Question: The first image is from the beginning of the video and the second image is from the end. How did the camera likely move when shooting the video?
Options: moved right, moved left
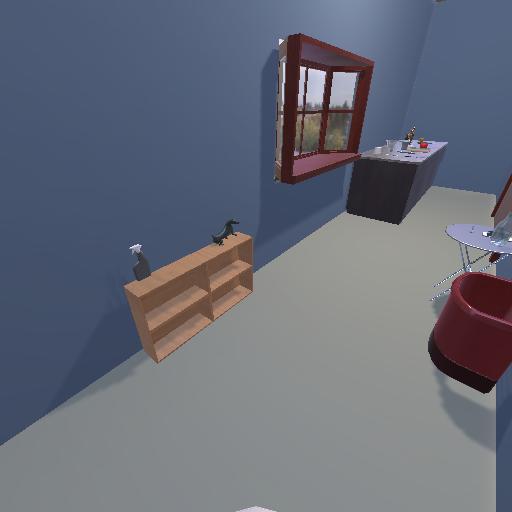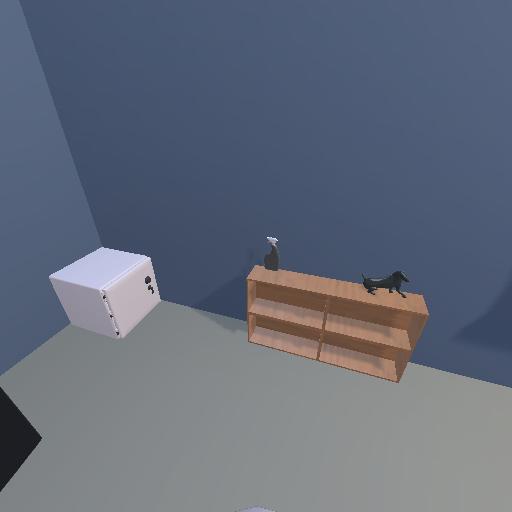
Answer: moved right